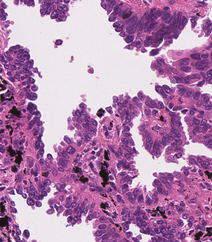
Tumor epithelial tissue: yes
Tumor-associated stroma tissue: yes
Normal tissue: no